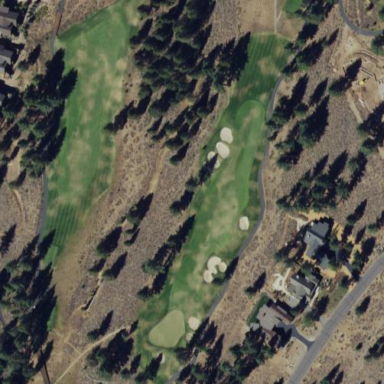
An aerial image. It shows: Area of rough grass used for golf.